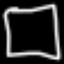
Label: square